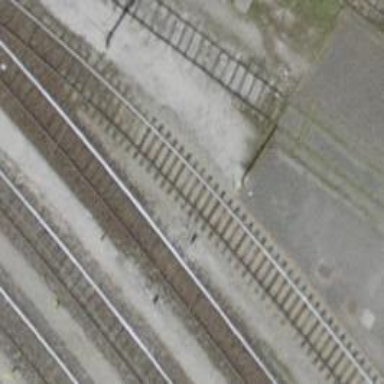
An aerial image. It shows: Rail yard with electrified contact lines for the railway.